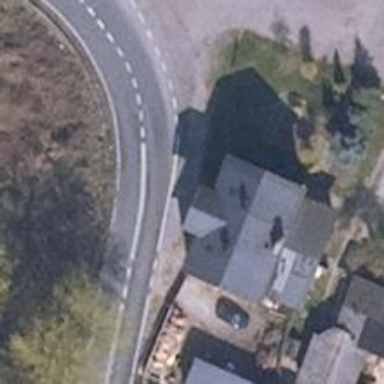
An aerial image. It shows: Gabled roof on residential building.